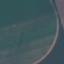
Label: AnnualCrop